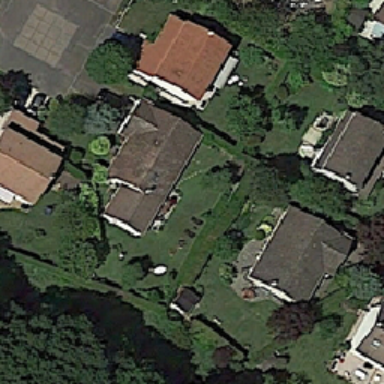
There is a black car parked in front of the brown roof house .